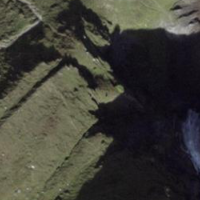
EUNIS habitat code: 23
Species observed at this site:
Astrantia major
Allium victorialis
Dryas octopetala